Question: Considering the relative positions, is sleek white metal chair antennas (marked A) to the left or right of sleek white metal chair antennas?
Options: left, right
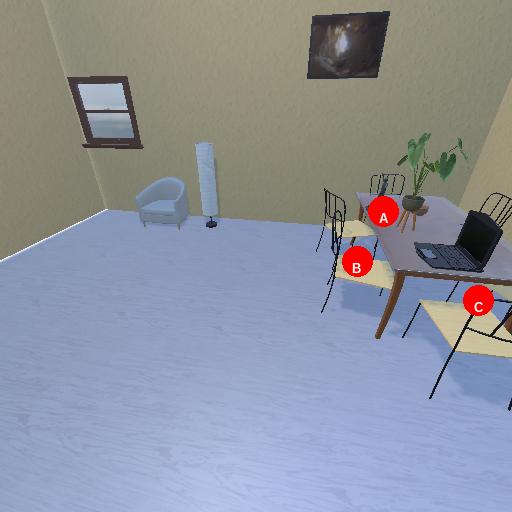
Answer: left